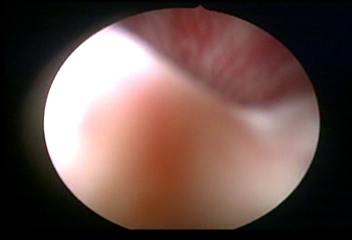
Modality: WLC
Class: Normal mucosa
Bladder cancer association: No